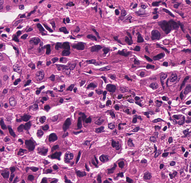
Tumor epithelial tissue: yes
Tumor-associated stroma tissue: no
Normal tissue: no